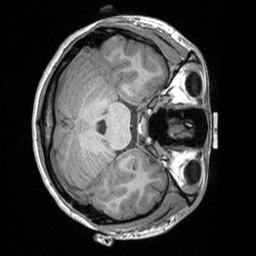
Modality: T1w
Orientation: axial
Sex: female
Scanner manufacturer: siemens
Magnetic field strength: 3 T
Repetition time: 1.9 s
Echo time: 0.00252 s